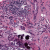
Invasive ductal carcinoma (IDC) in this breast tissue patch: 0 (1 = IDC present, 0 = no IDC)